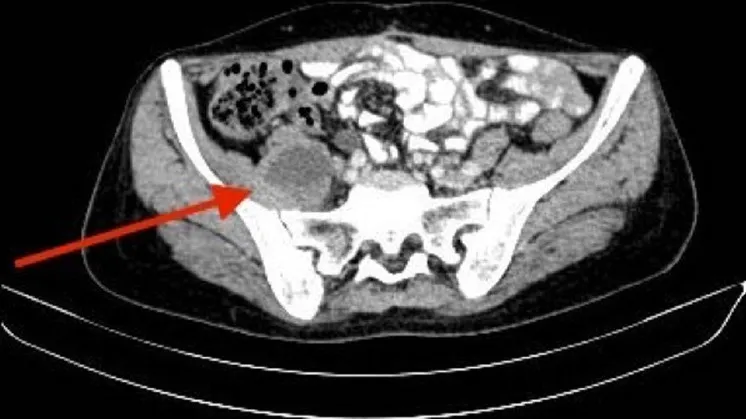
computed tomography showing a well-defined hypodense lesion in the right psoas muscle, measuring 4 x 3.6 x 3 cm.
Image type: radiology (ct)